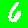
Digit: 6